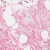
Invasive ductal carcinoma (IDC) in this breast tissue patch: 0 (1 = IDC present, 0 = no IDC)